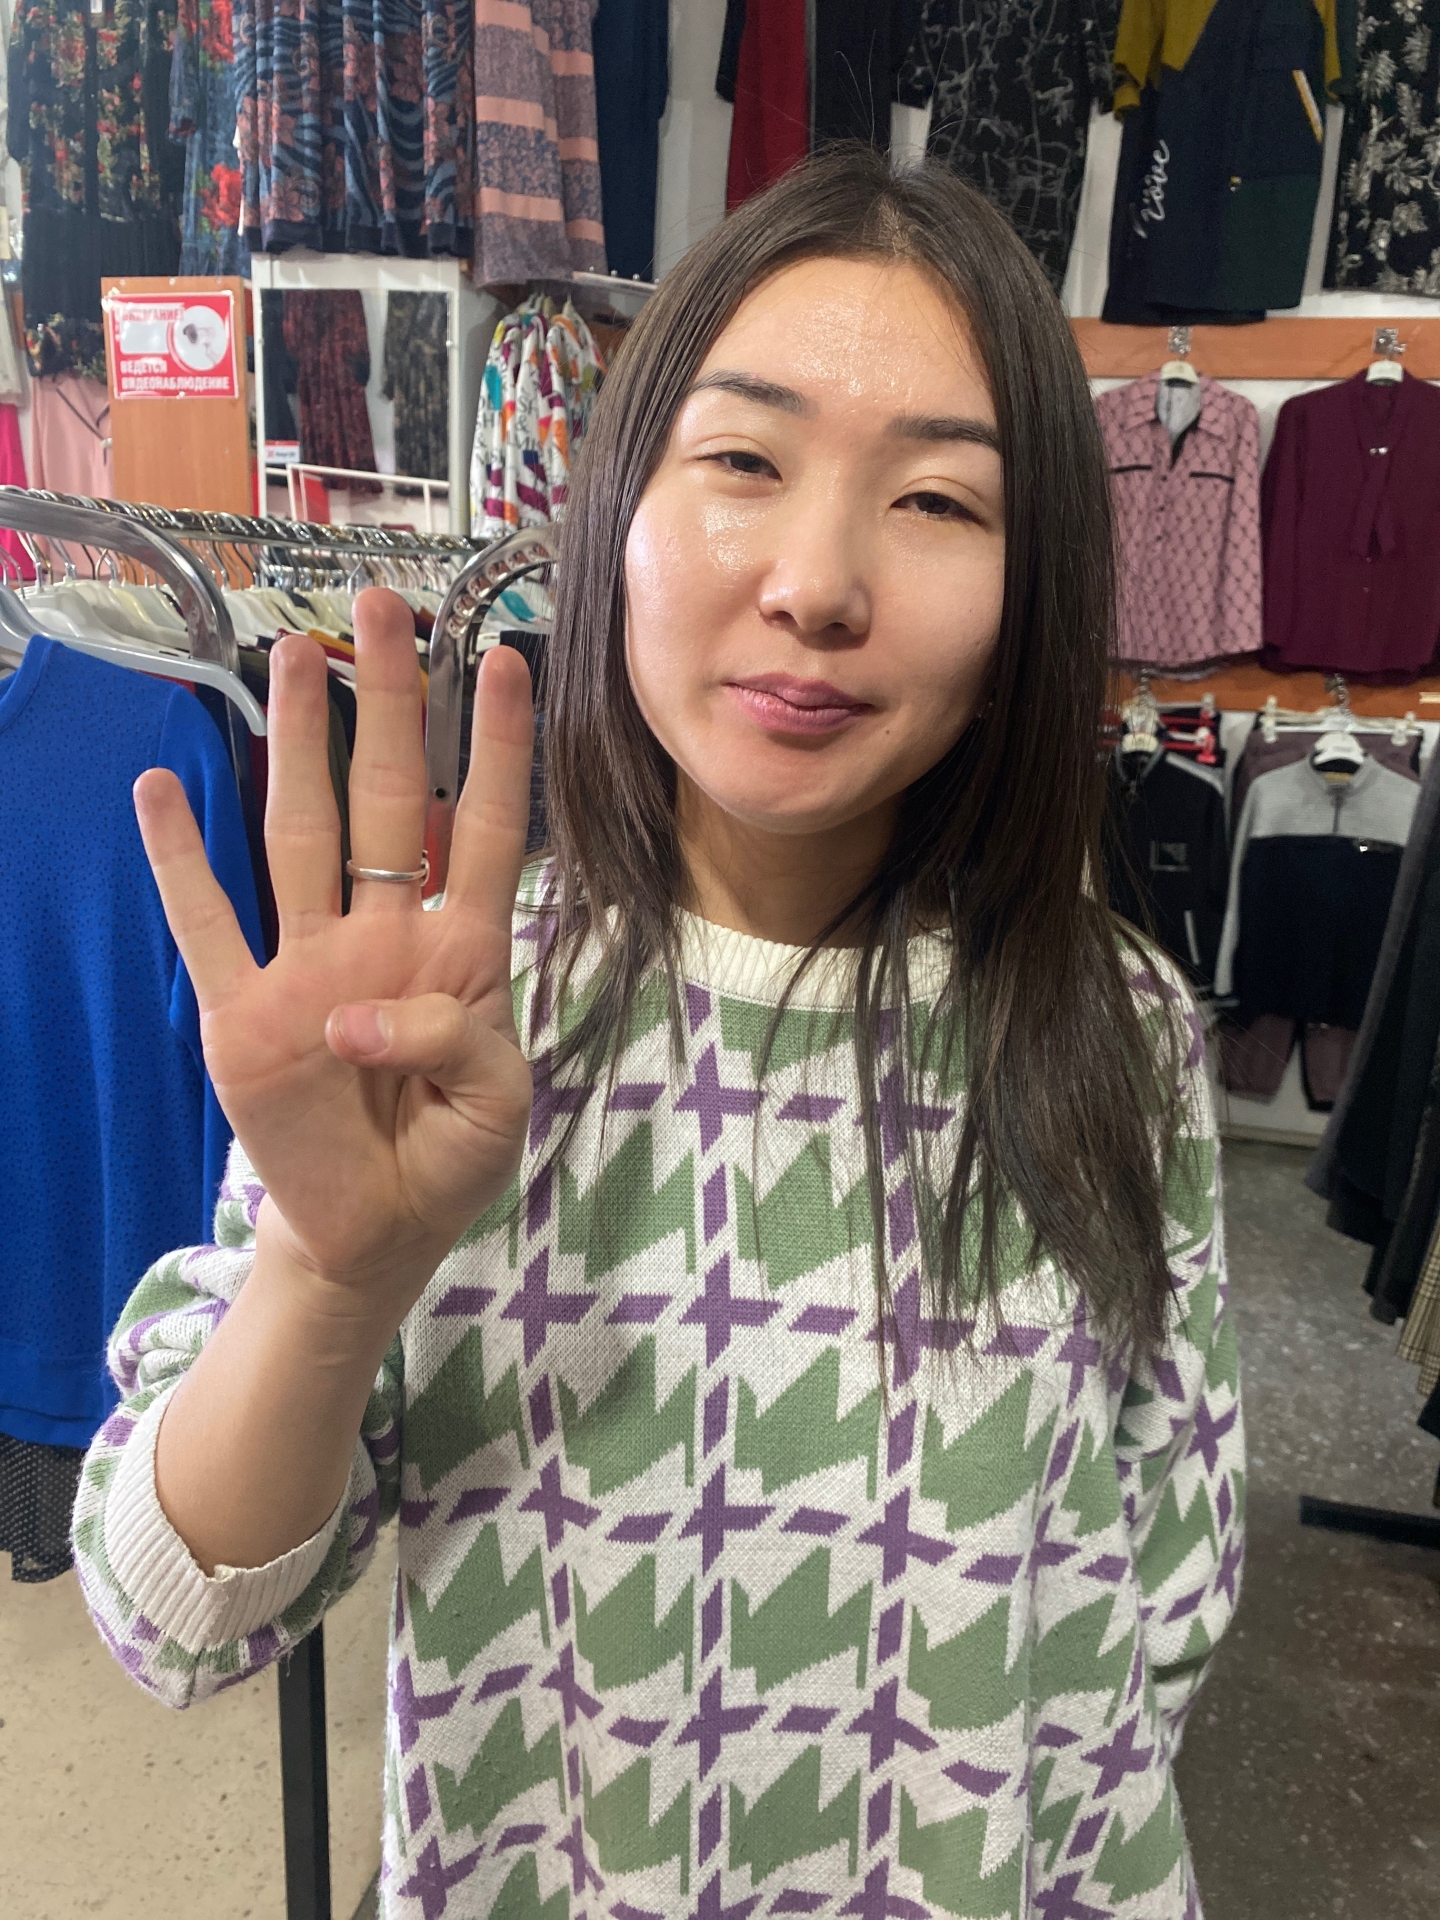
Label: clear